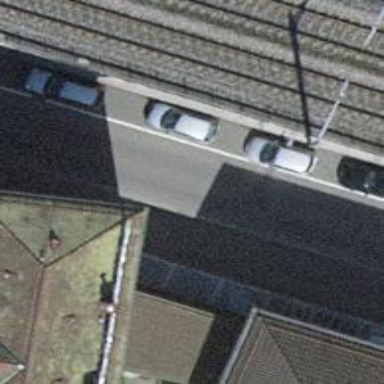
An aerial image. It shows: Residential road with parallel parking on the left side. The road surface is asphalt.